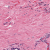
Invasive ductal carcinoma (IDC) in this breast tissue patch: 0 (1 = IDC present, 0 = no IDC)